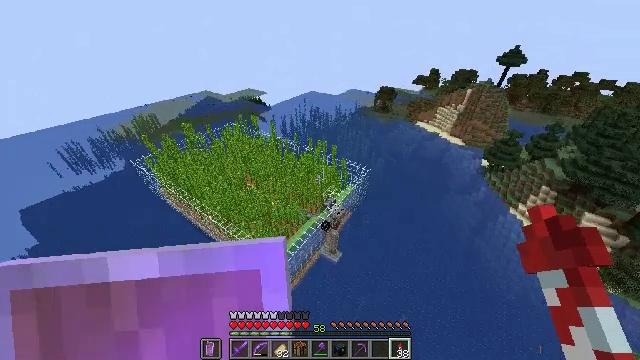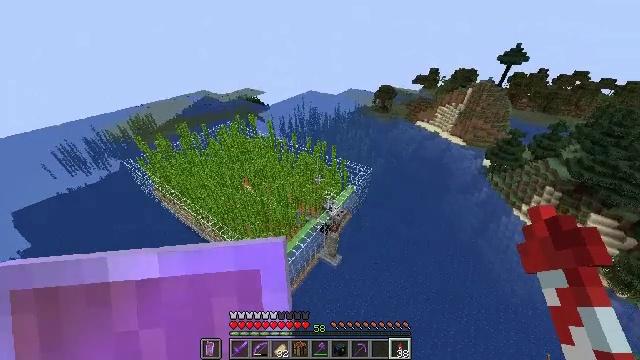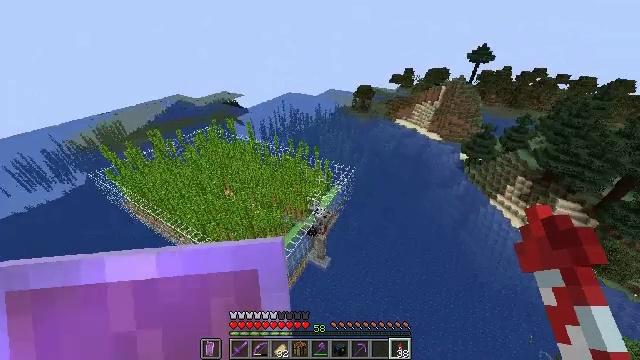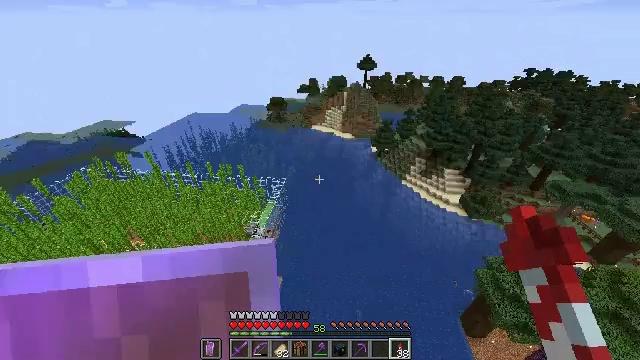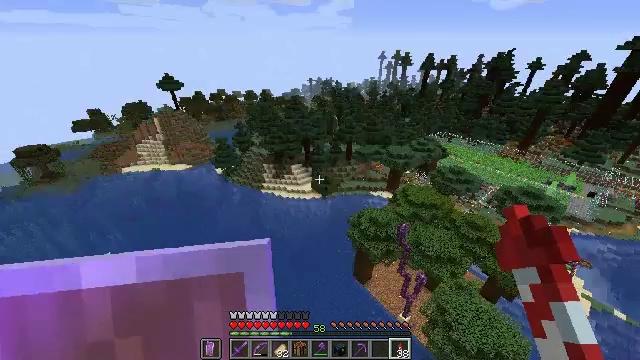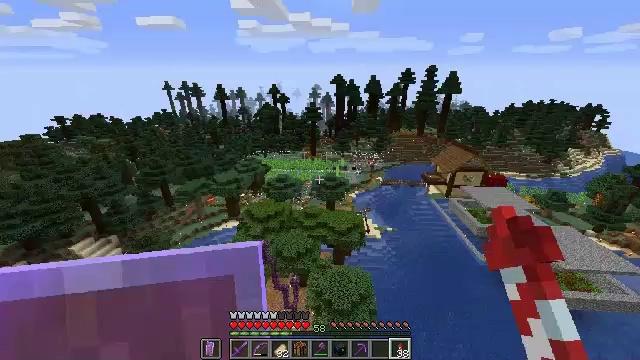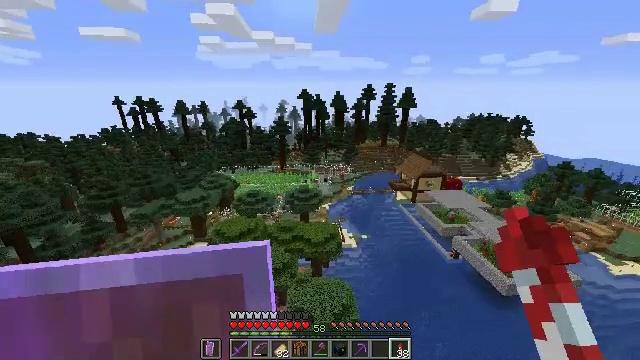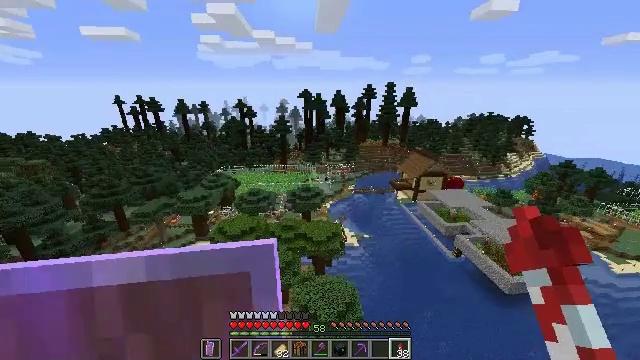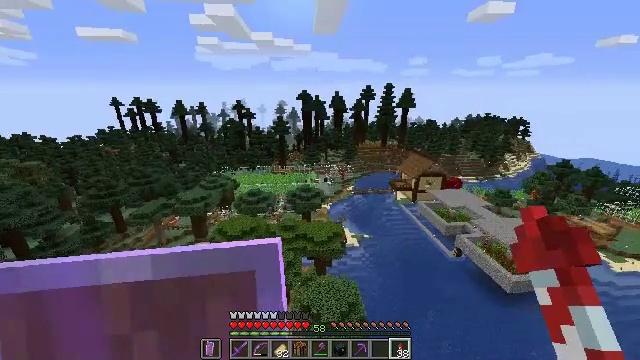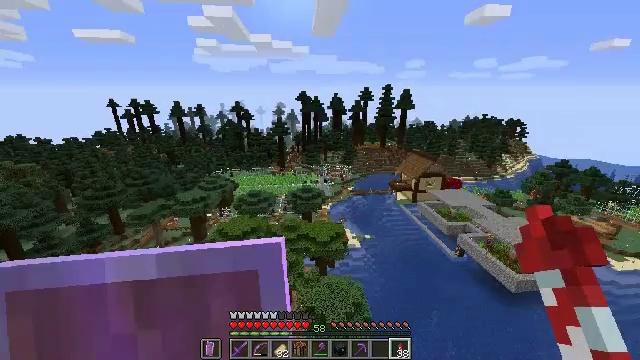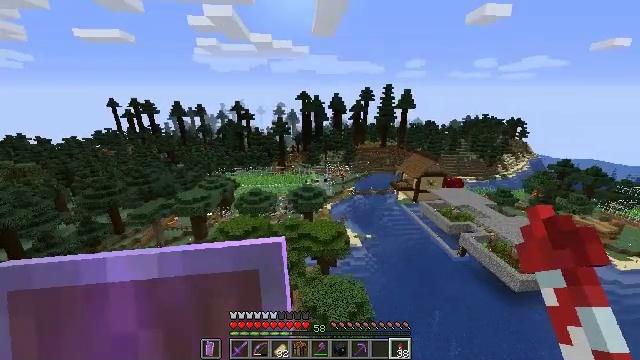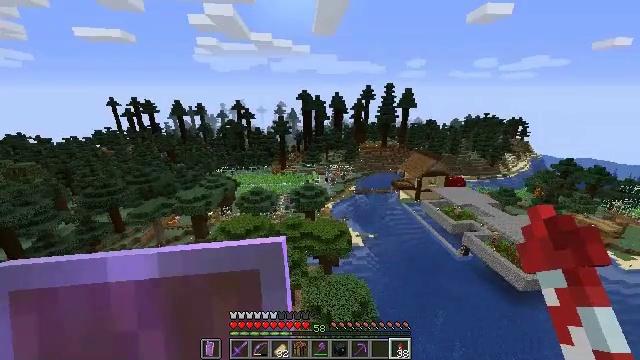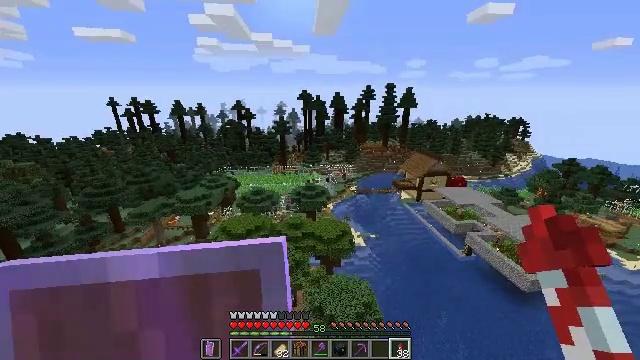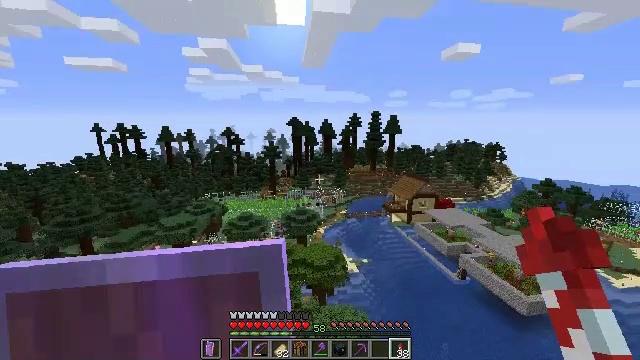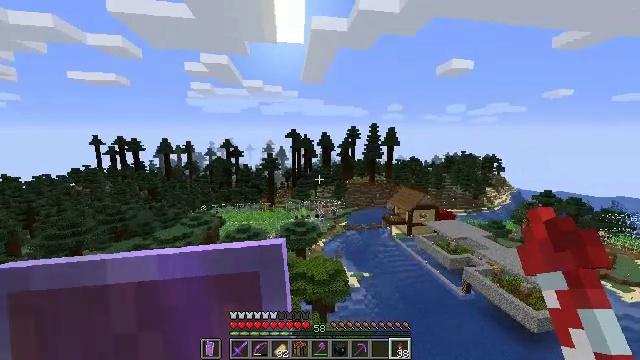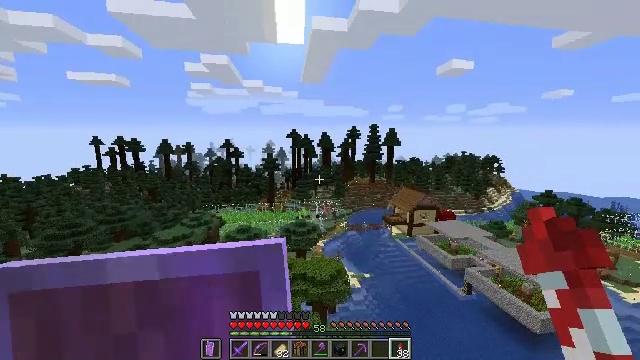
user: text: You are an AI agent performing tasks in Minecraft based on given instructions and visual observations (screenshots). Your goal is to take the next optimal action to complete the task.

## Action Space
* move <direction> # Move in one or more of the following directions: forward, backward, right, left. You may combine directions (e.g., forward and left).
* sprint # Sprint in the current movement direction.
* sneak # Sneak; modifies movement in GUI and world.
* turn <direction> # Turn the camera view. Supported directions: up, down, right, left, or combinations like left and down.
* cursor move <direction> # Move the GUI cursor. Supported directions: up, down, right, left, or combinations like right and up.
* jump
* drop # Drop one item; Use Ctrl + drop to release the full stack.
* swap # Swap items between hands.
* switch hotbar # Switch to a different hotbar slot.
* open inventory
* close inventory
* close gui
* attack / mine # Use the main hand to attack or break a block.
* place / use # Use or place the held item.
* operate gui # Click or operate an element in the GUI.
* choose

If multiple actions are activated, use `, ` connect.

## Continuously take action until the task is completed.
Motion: motion action
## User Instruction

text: Retrieve slime block by mining it.
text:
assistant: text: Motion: move forward, sprint
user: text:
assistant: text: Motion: move forward, sprint, turn right
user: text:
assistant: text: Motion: move forward, sprint, turn right and up
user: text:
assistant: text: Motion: move forward, sprint, turn right and up
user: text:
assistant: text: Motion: move forward, sprint, turn right and up
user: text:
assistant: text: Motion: move forward, sprint, turn right and up
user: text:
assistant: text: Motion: move forward, sprint
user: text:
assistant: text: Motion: move forward, sprint
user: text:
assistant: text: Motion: move forward, sprint
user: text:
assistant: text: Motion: move forward, sprint
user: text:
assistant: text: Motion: move forward, sprint
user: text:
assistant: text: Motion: move forward, sprint
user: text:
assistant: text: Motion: move forward, sprint, turn right and up
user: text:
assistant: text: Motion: move forward, sprint, turn up
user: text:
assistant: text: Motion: move forward, sprint
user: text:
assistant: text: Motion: move forward, sprint
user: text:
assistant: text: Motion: move forward, sprint, turn left
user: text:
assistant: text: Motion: move forward, sprint, turn left
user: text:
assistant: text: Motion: move forward, sprint
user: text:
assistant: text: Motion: move forward, sprint
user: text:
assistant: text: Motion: move forward, sprint
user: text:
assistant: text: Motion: move forward, sprint
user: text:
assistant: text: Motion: move forward, sprint
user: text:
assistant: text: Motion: move forward, sprint
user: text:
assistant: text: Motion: move forward, sprint
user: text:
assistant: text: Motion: move forward, sprint
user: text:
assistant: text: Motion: move forward, sprint
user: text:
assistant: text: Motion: move forward, sprint
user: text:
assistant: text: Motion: move forward, sprint
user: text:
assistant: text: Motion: move forward, sprint